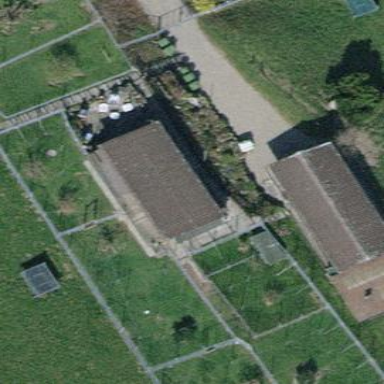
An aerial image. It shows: Shed building.